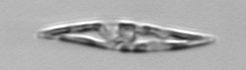
Label: Pleurosigma